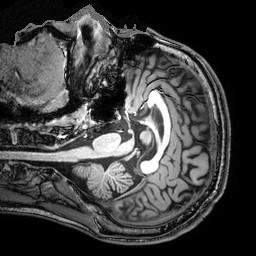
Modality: T1w
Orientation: coronal
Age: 28
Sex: male
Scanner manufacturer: philips
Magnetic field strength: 3 T
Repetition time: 8.111 s
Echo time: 3.736 s